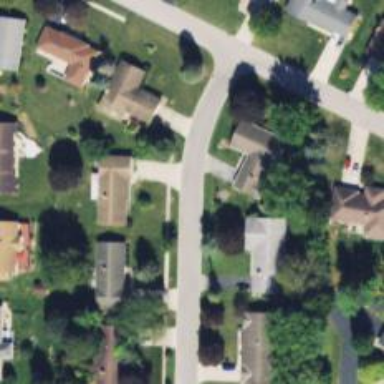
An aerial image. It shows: Residential road.